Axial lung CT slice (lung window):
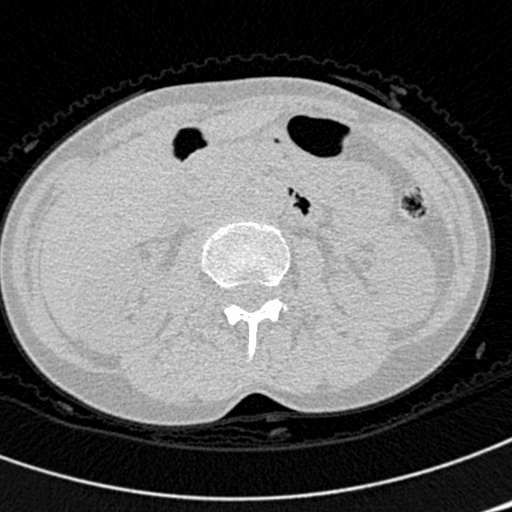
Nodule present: no